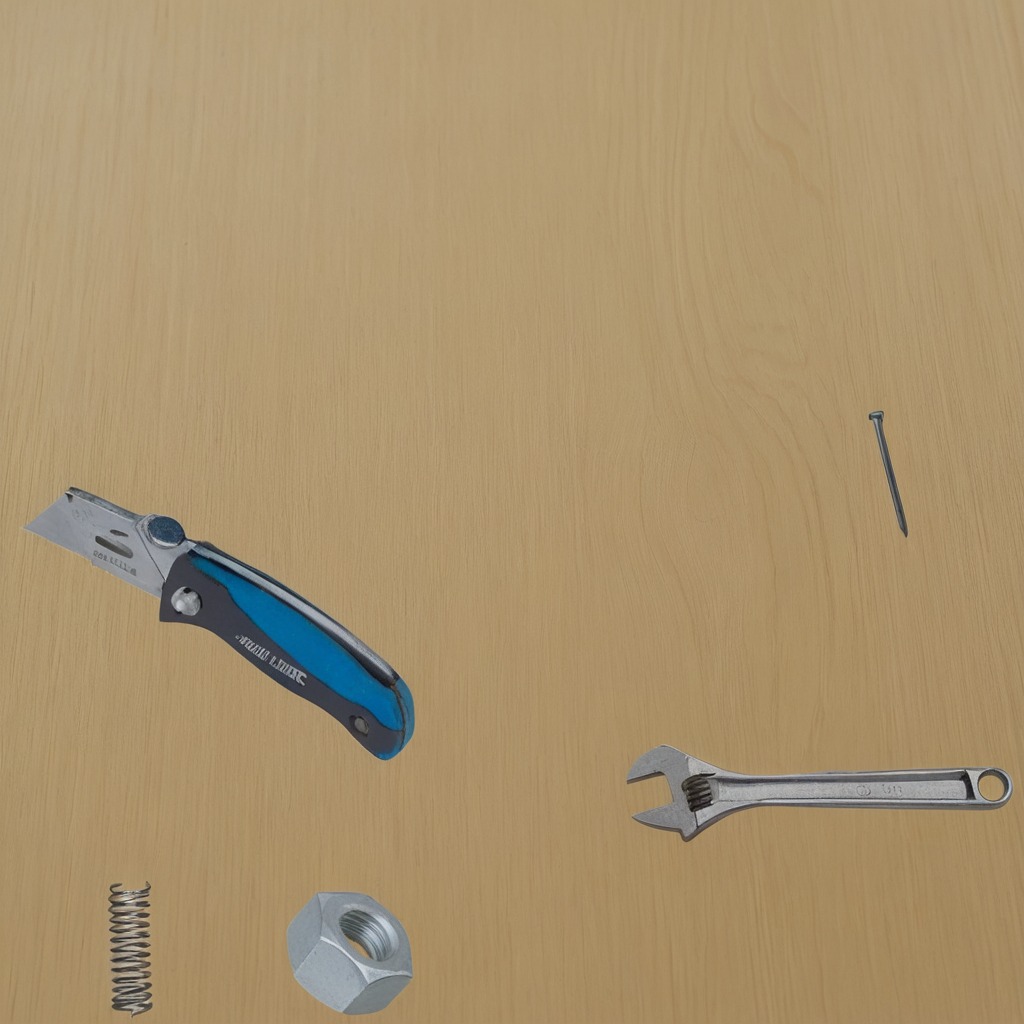
A utility knife, an iron nail, a coiled metal spring, a metal nut, and a wrench are lying on the plywood surface in the paint workshop.